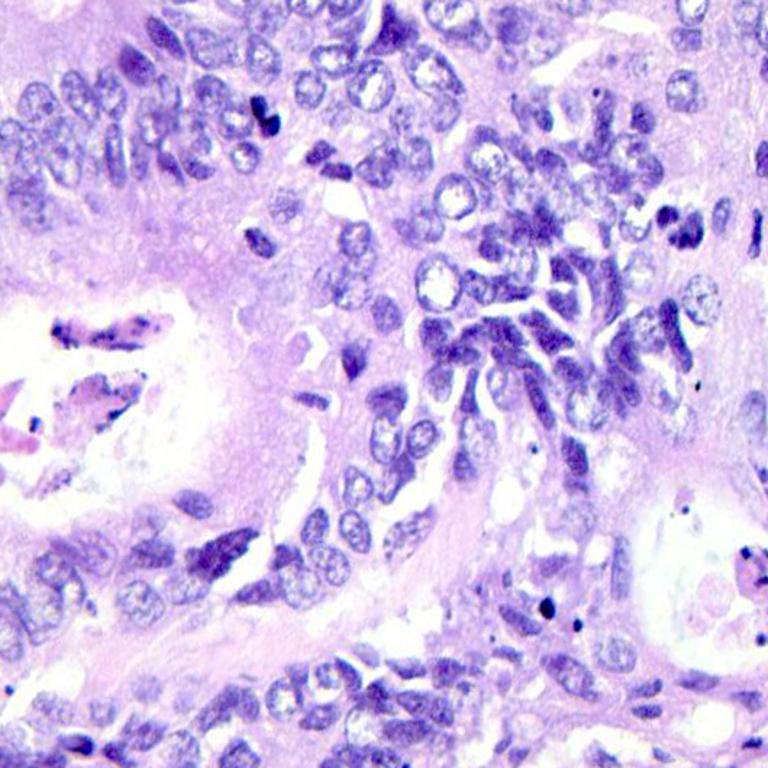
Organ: colon
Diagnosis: adenocarcinomas